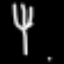
Label: fork